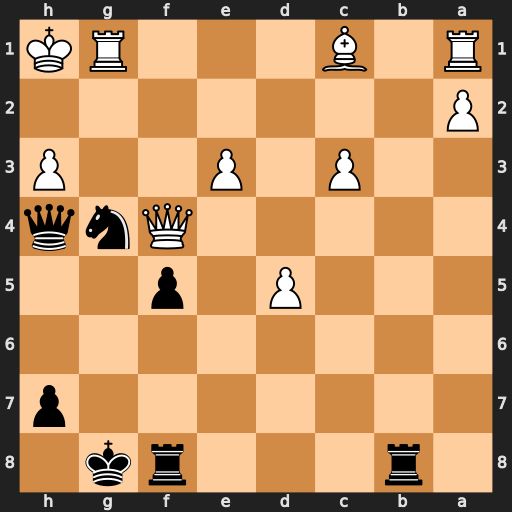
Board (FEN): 1r3rk1/7p/8/3P1p2/5Qnq/2P1P2P/P7/R1B3RK
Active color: b
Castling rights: -
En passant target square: -
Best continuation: Qxh3+ Qh2 Qxh2#